八年级 · 组合几何学
已知: 如图, $\mathrm{D}$ 是 $\triangle \mathrm{ABC}$ 的 $\mathrm{BC}$ 边的中点, $D E \perp A B, D F \perp A C$ 且 $\mathrm{DE}=\mathrm{DF}$.求证: $\triangle \mathrm{ABC}$ 是等腰三角形.

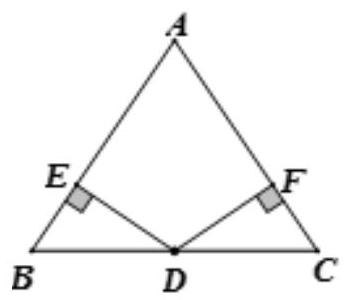
答案: 证明: $\because \mathrm{D}$ 是 $\triangle \mathrm{ABC}$ 的 $\mathrm{BC}$ 边的中点

$\therefore \mathrm{BD}=\mathrm{CD}$

$\because D E \perp A B, D F \perp A C$

$\therefore \triangle \mathrm{BDE}$ 和 $\triangle \mathrm{CDF}$ 是直角三角形

在 Rt $\triangle \mathrm{BDE}$ 和 Rt $\triangle \mathrm{CDF}$ 中

$\left\{\begin{array}{l}B D=C D \\ D E=D F\end{array}\right.$

$\therefore \mathrm{Rt} \triangle \mathrm{BDE} \cong \mathrm{Rt} \triangle \mathrm{CDF}(\mathrm{HL})$

$\therefore \angle \mathrm{B}=\angle \mathrm{C}$,

$\therefore \mathrm{AB}=\mathrm{AC}$,

$\therefore \triangle \mathrm{ABC}$ 是等腰三角形.